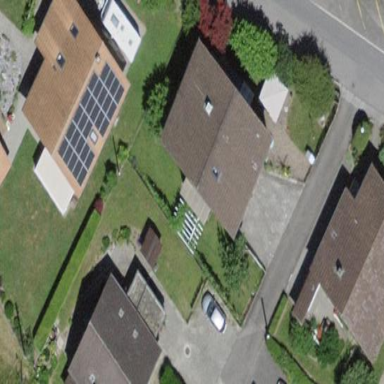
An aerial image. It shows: Detached building.